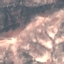
Land use / land cover: HerbaceousVegetation